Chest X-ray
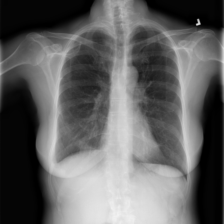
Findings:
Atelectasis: negative
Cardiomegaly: negative
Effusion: negative
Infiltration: negative
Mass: negative
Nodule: negative
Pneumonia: negative
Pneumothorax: negative
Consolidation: negative
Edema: negative
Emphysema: negative
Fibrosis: negative
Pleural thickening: negative
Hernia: negative